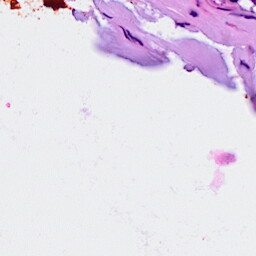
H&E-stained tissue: Breast